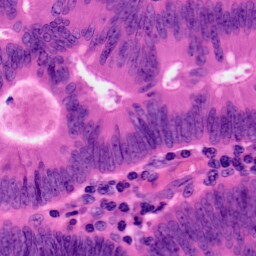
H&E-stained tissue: Colon